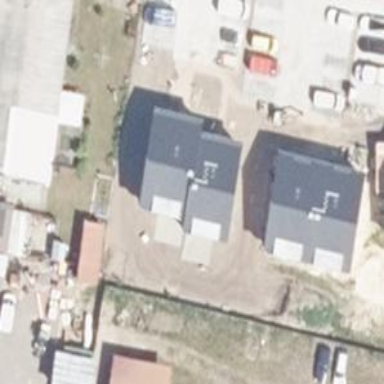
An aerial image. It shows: Building with black roof.